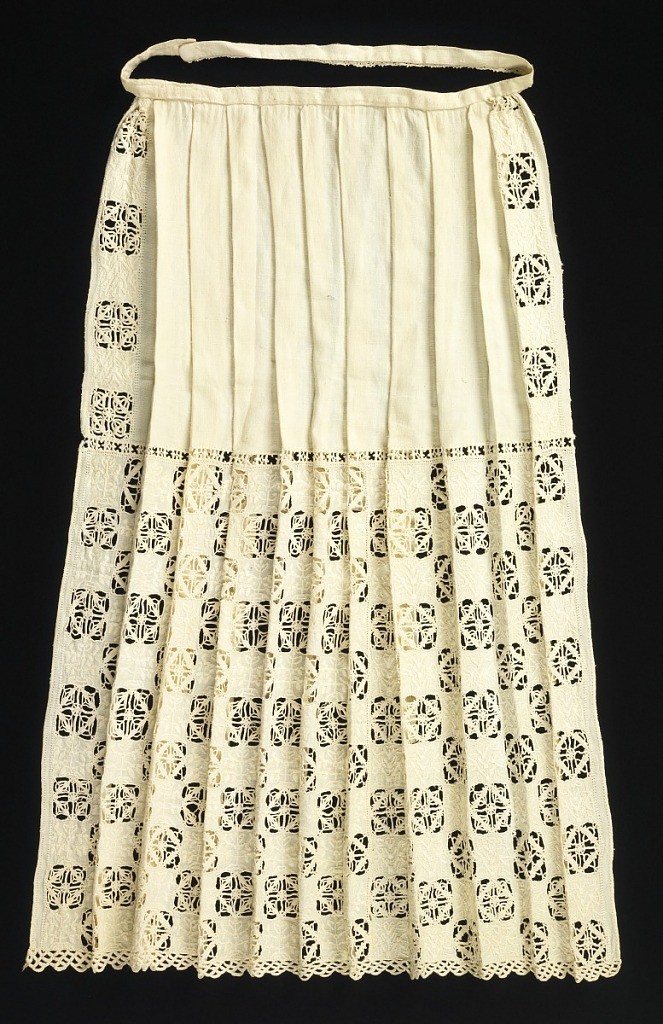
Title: Apron
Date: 17th century
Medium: linen Technique: plain weave, embroidered with cutwork and needle lace fillings Label: linen embroidered with cutwork and needle lace fillings
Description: White linen apron pleated into a narrow band at the top. The sides and lower half of the apron are decorated with squares of cut work with needle-lace fillings alternating with squares embroidered in white in a stylized plant motif. The bottom is trimmed with scalloped needle lace.